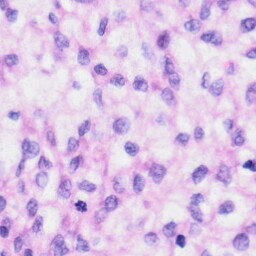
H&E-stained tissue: Liver